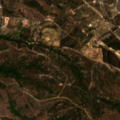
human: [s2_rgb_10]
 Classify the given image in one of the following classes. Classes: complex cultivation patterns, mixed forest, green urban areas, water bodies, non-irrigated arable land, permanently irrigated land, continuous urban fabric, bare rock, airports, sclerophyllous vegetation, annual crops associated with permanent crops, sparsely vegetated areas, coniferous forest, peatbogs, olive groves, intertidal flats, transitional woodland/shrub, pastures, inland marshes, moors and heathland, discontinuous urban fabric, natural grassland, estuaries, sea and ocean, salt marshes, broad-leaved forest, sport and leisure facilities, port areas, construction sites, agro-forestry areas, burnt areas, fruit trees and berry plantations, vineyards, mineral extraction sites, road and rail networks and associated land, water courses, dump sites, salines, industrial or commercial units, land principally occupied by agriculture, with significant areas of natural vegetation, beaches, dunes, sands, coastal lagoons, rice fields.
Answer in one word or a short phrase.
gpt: land principally occupied by agriculture, with significant areas of natural vegetation, mixed forest, transitional woodland/shrub